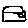
Label: house